Question: What day of the week is it?
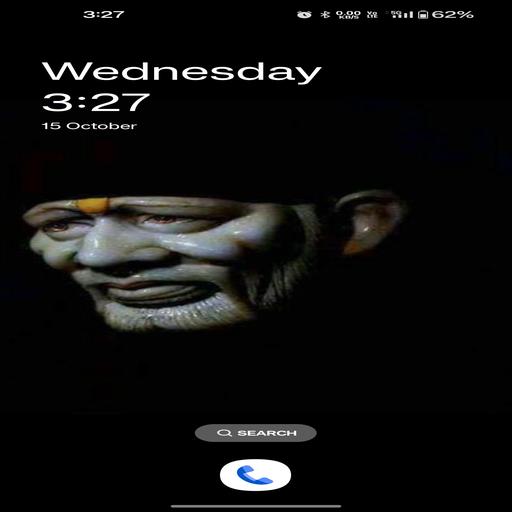
Answer: Wednesday